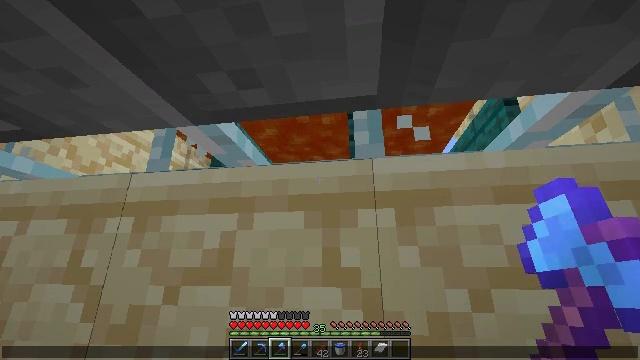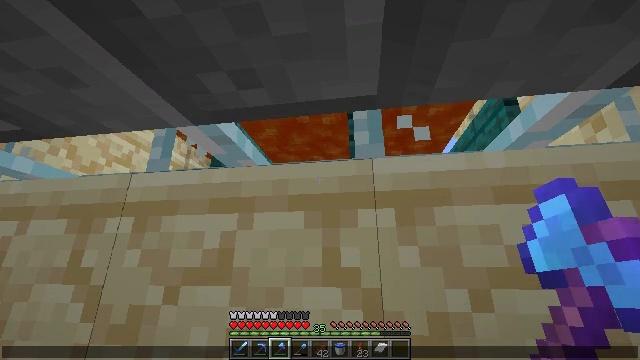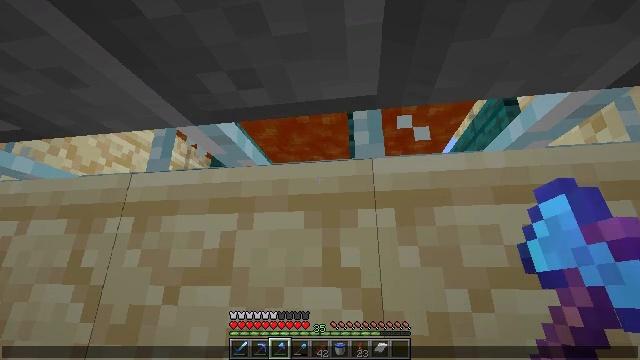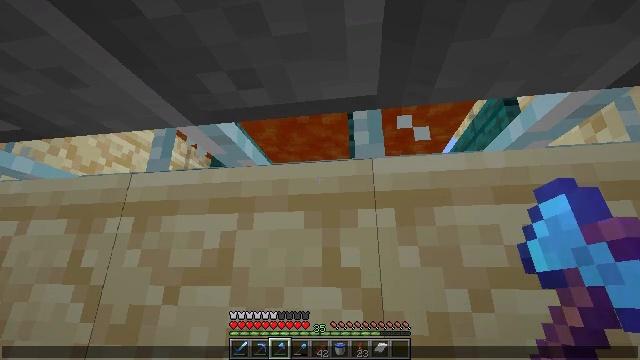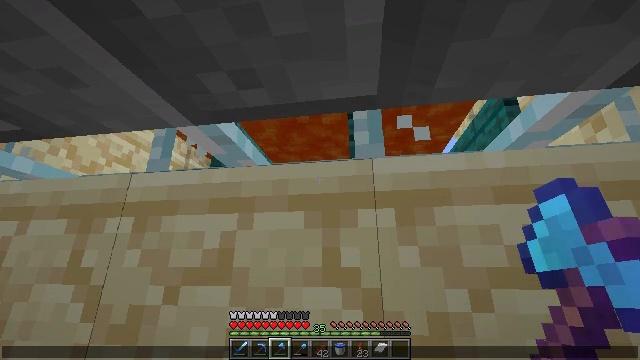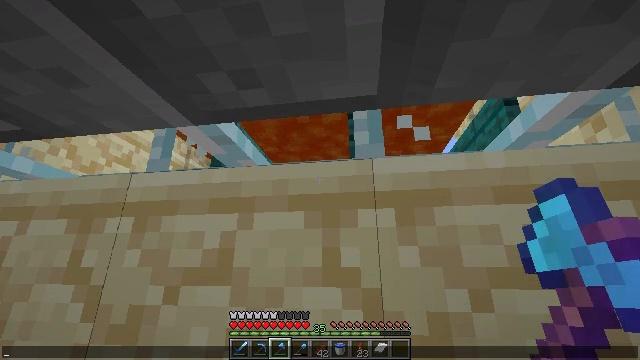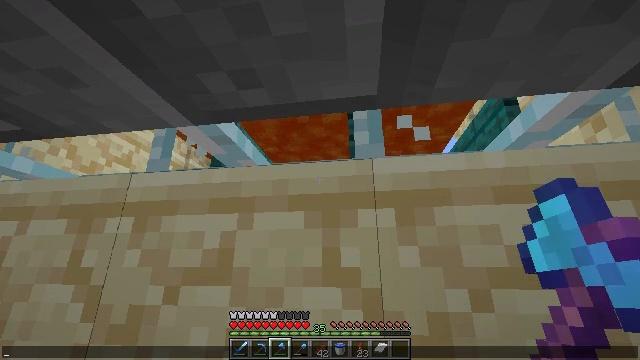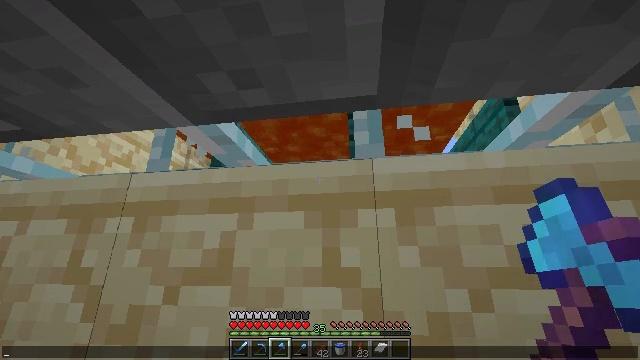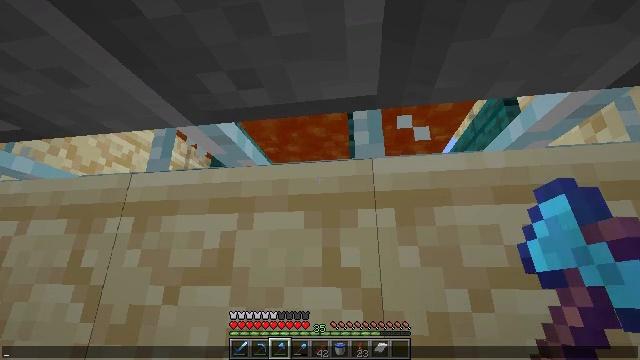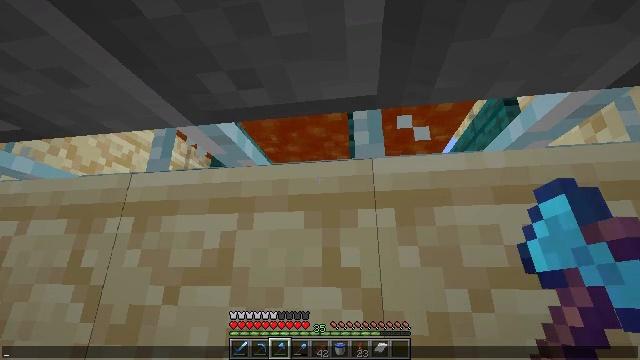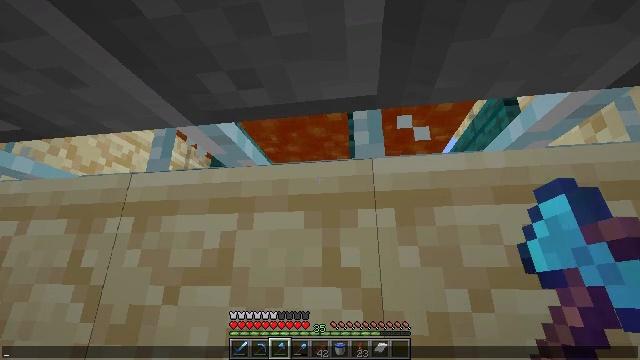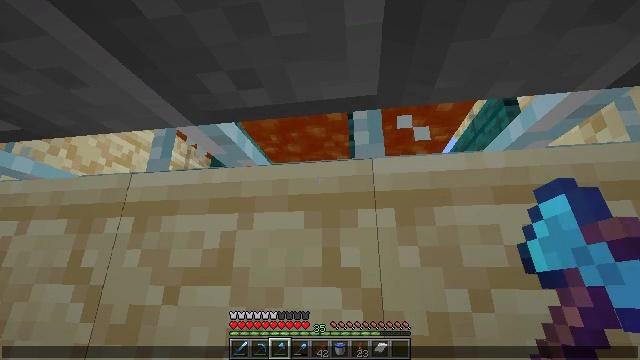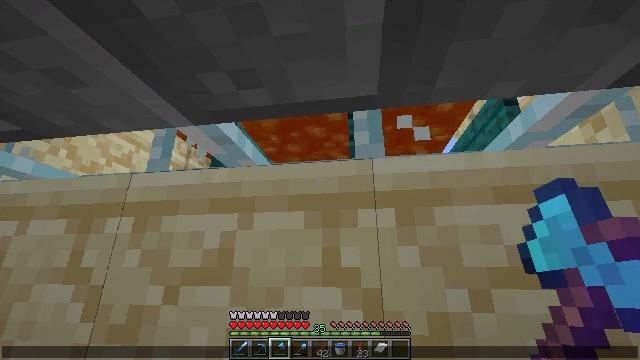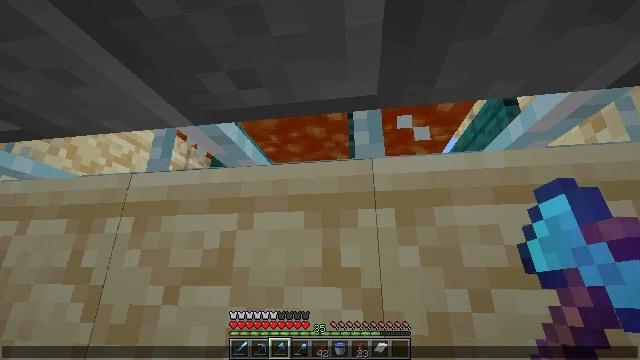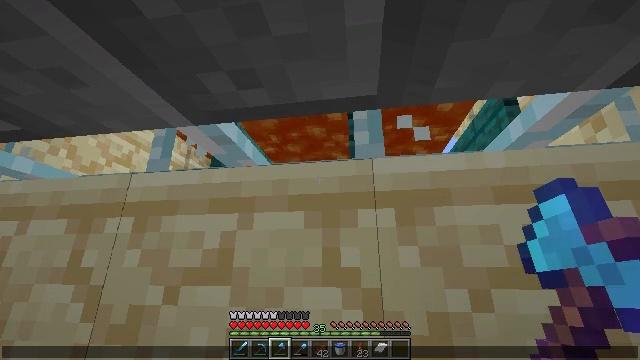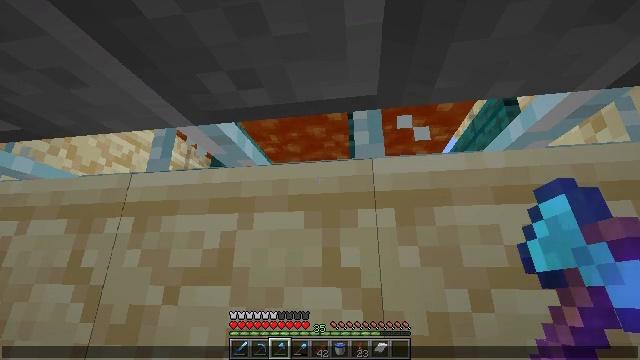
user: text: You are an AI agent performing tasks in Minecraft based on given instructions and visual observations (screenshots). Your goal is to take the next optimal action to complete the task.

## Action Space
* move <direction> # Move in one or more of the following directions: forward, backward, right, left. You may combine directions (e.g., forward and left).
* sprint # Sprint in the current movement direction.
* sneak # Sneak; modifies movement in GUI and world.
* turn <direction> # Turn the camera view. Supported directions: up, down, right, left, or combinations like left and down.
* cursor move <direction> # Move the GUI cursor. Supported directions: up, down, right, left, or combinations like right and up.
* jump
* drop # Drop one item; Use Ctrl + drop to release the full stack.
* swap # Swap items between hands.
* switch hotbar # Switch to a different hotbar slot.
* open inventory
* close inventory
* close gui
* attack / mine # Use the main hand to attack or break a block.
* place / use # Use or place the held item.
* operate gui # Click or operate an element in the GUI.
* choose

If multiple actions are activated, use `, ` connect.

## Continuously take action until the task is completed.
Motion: motion action
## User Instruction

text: Break the warped fence to collect it.
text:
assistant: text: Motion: no_op
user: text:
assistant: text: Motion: no_op
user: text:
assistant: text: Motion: no_op
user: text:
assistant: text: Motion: no_op
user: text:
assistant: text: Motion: no_op
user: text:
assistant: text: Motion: no_op
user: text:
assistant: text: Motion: no_op
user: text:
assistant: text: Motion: no_op
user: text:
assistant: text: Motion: no_op
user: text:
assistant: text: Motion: no_op
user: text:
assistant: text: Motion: no_op
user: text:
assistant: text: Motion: no_op
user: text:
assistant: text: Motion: no_op
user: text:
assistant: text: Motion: no_op
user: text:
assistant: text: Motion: no_op
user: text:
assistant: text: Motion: no_op
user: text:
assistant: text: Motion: no_op
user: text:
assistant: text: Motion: no_op
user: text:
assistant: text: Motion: no_op
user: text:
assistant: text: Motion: no_op
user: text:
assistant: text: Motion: no_op
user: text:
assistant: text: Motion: no_op
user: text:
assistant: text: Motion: no_op
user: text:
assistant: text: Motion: no_op
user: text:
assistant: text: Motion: no_op
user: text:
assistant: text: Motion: no_op
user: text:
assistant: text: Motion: no_op
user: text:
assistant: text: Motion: no_op
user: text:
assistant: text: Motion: no_op
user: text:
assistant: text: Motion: no_op